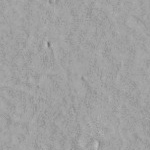
Label: no_change